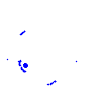
Particle: electron